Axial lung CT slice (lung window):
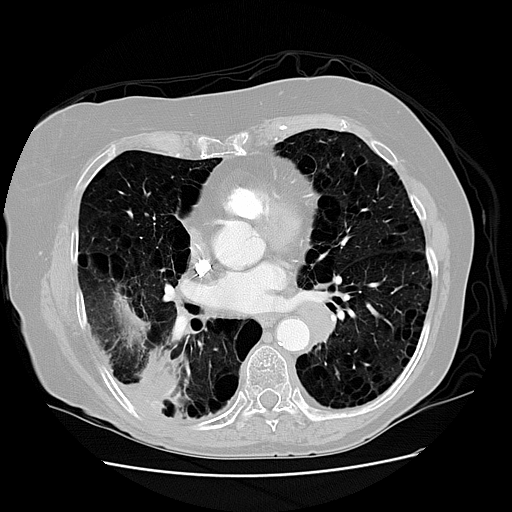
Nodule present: yes
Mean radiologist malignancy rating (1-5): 2